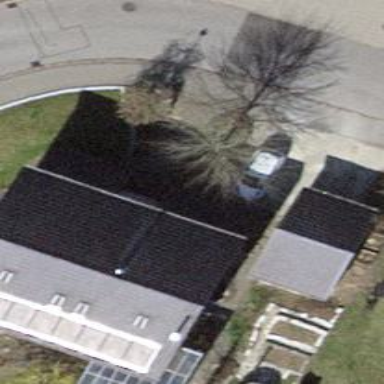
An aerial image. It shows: Gabled roof house.